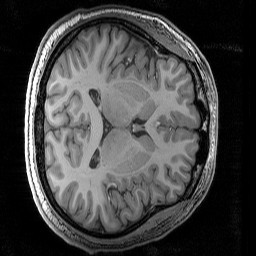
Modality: T1w
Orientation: axial
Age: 24
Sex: male
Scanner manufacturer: siemens
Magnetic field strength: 3 T
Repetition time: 2.3 s
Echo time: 0.00344 s